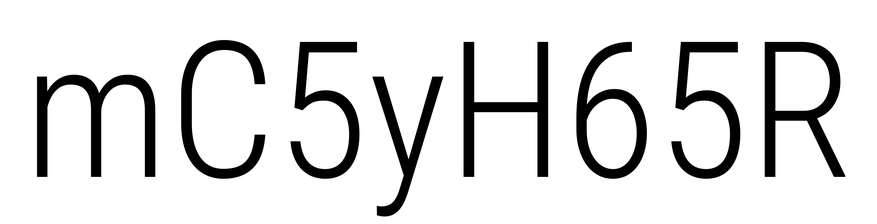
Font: Roboto_Condensed_Light